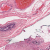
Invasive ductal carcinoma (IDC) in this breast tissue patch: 0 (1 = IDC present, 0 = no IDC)